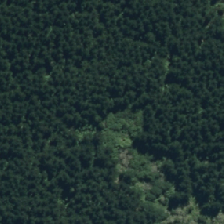
Land cover: broadleaved_indigenous_hardwood